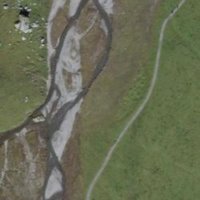
EUNIS habitat code: 23
Species observed at this site:
Gentianella campestris